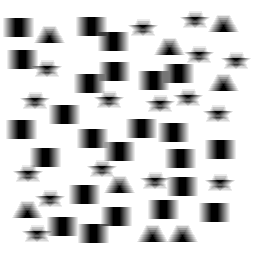
Squares: 24
Triangles: 8
Stars: 16
Total shapes: 48